Interaction volume radius: 5 \u00c5
Interaction volume height: 50 \u00c5
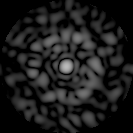
Disorder parameter: 0.8372